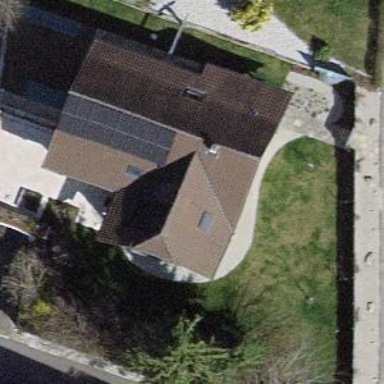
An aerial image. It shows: View of roof with edges.